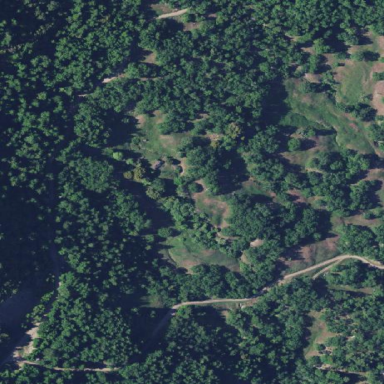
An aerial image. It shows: Forest area.